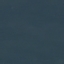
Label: SeaLake